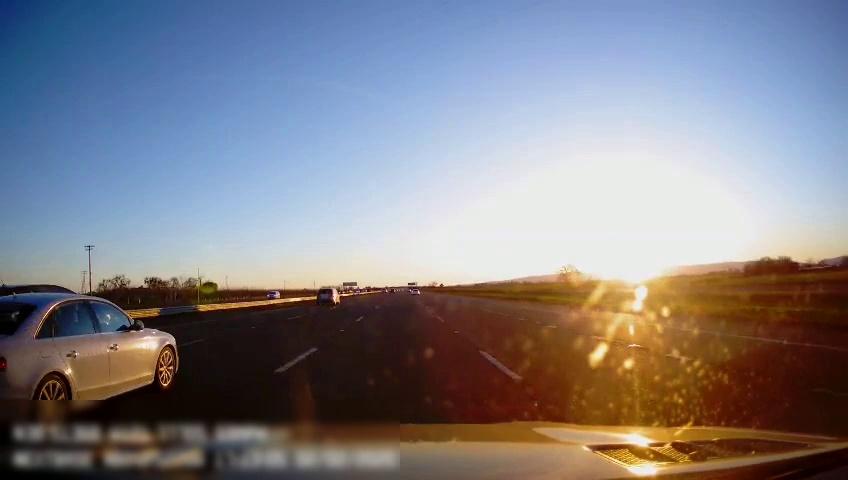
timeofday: Day
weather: Sunny
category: Drivable Space
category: Vehicles | SUV
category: Vehicles | SUV
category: Vehicles | Car
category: Vehicles | SUV
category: Lanes | Alternate Lane
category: Lanes | Alternate Lane
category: Lanes | Current Lane
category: Lanes | Current Lane
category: Lanes | Alternate Lane
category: Lanes | Alternate Lane